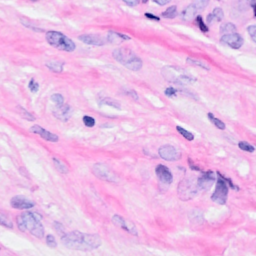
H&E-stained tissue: Breast